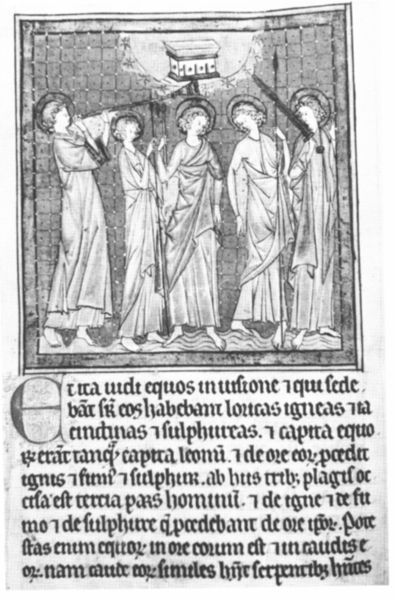
Titel: Lateinische Apokalypse
Institution: Cambridge, Trinity College
Schlagwörter: gruppe, kopf, meer, umhang, wasser, weiß, frauen, licht, männer, schwarz, zeichnung, gesichter, falten, rahmen, stehen, bild, fünf, boden, gewänder, blatt, locken, engel, füße, schrift, wellen, rand, lanze, barfuss, truhe, buch, schwarzweiss, seite, illustration, schwert, text, buchstaben, kiste, heiligenschein, nimbus, christlich, mittelalter, heiliger, heilige, speere, schrein, handschrift, kapitel, mehr, latein, heiligenscheine, buchmalerei, gewnd, jiste